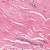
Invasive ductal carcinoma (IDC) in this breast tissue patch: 0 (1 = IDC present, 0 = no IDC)